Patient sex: M
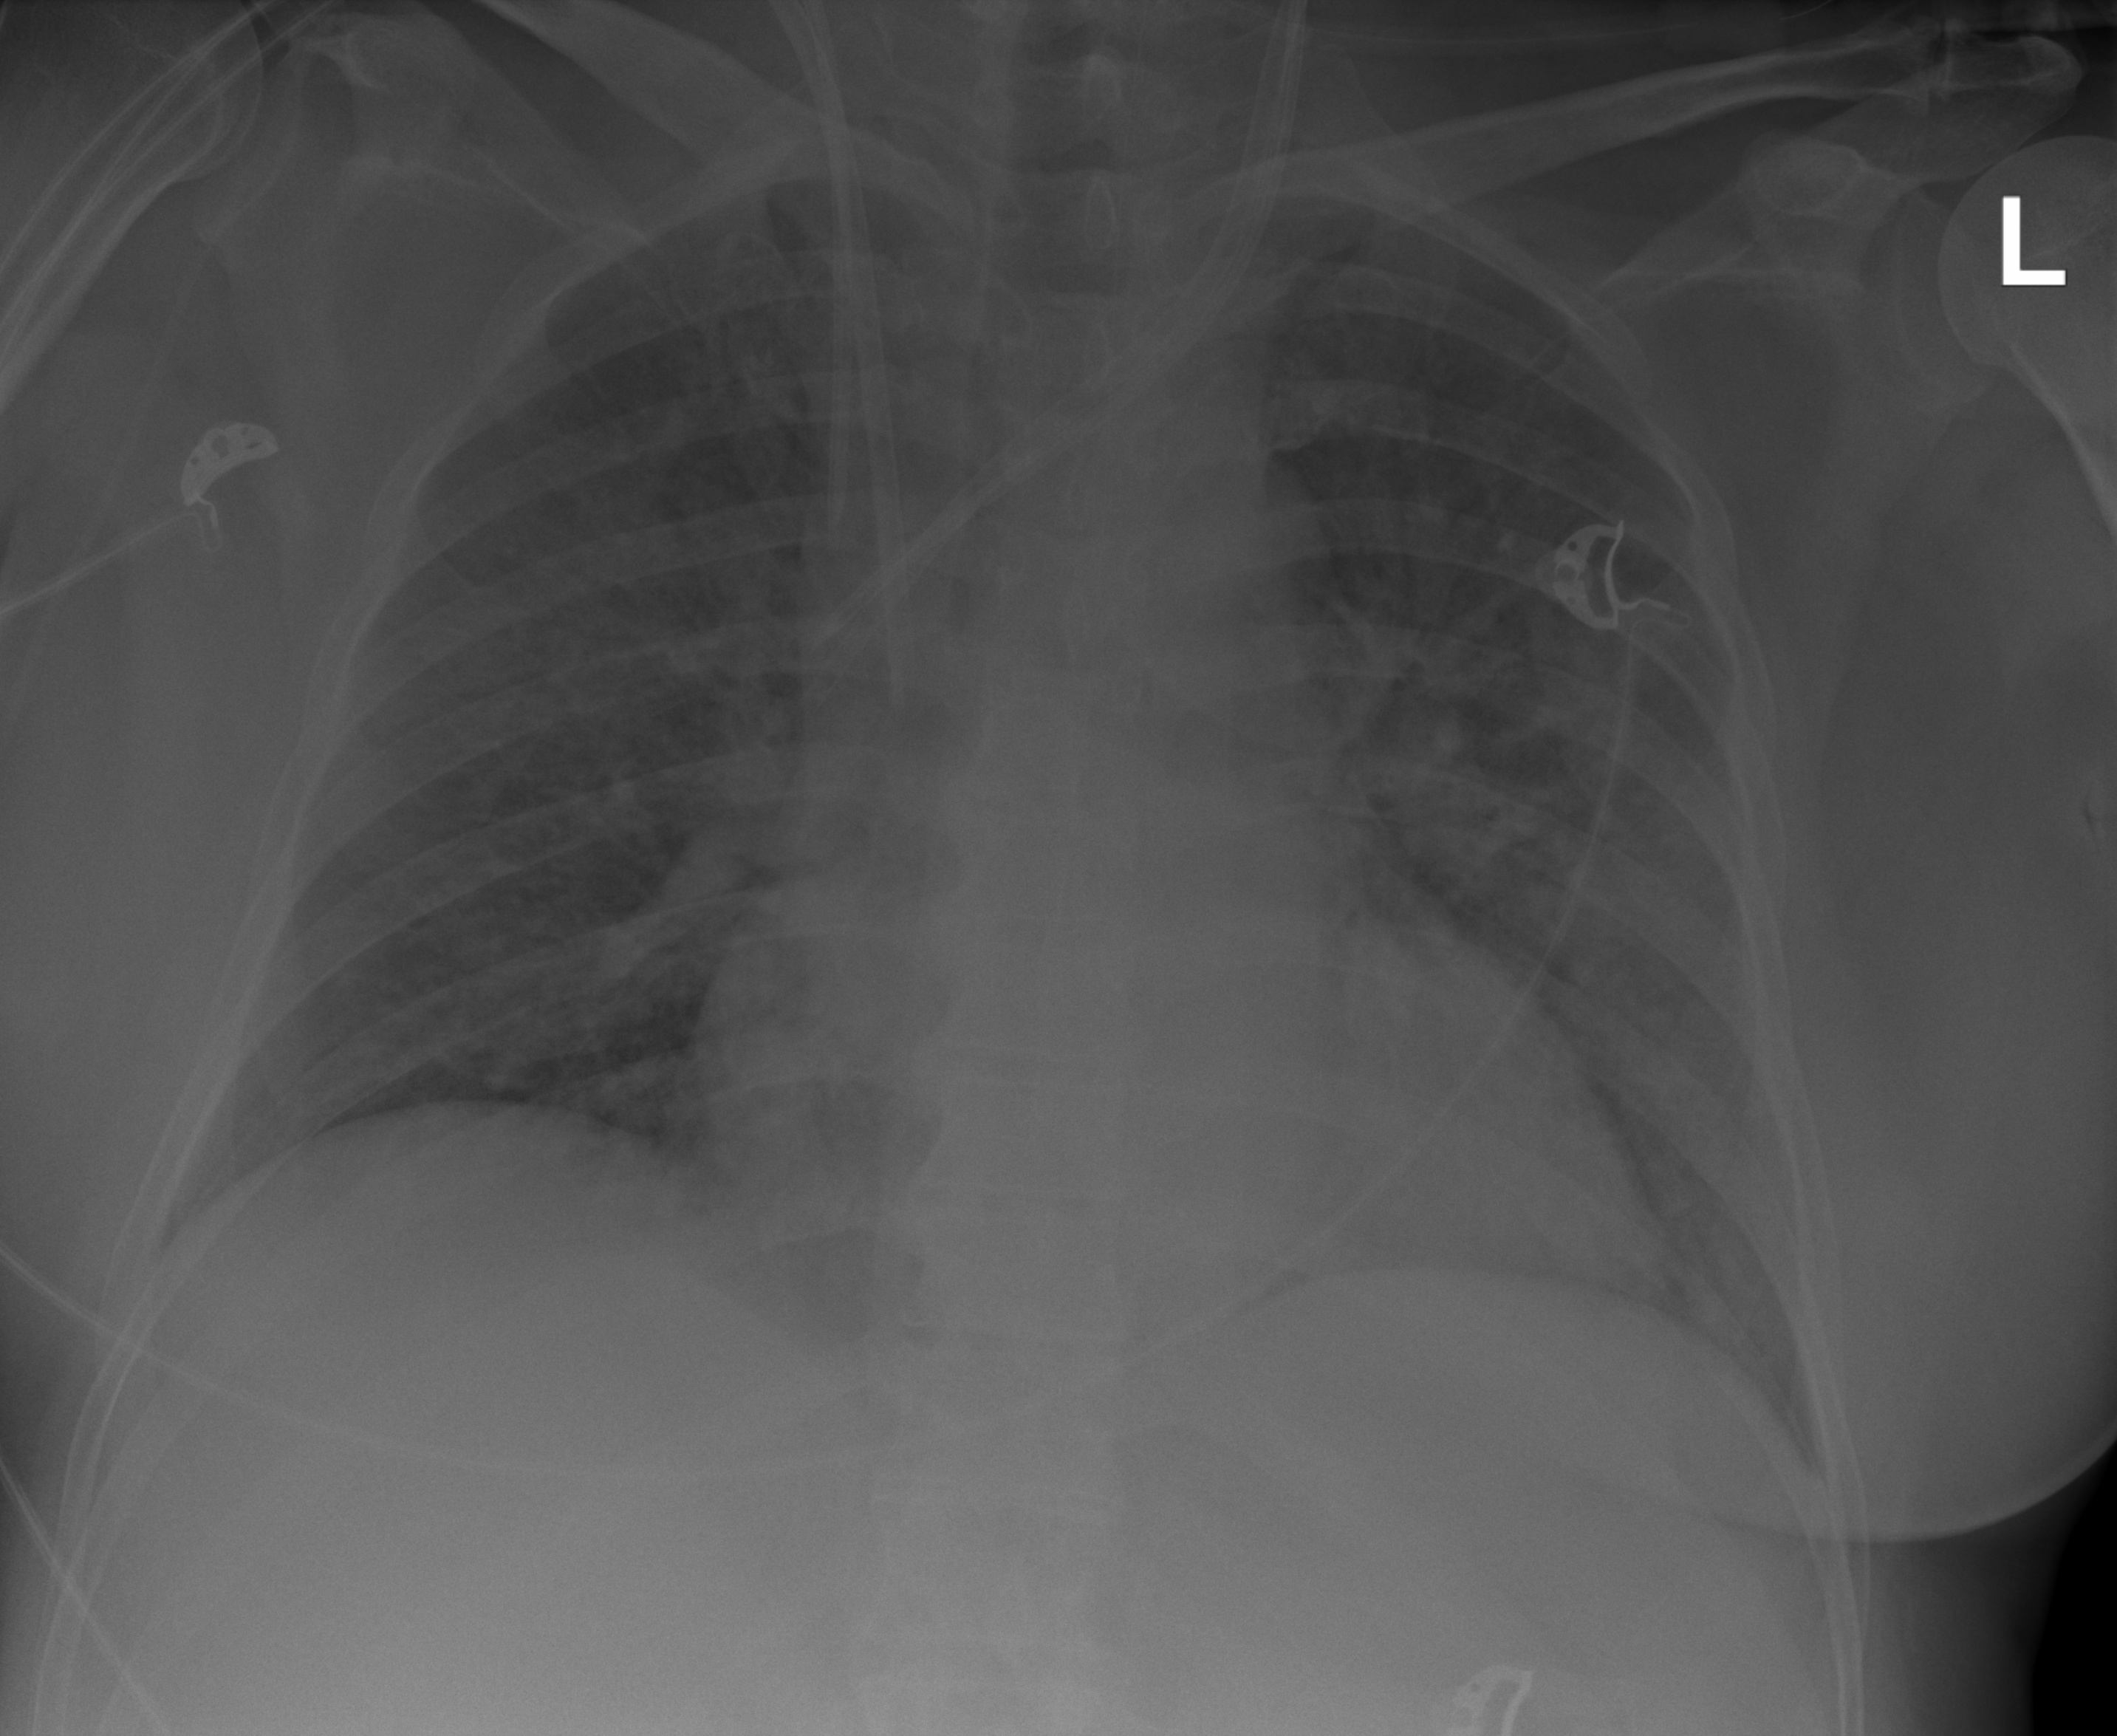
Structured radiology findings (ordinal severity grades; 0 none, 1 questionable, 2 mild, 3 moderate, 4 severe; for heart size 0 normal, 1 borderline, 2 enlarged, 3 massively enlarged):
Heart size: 2
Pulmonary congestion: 3
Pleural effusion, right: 0
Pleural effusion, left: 0
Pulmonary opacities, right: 3
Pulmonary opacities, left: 3
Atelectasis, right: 2
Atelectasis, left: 2